Question: I have a list of groceries. Between Day 1 and 2, I want to know how many new items I gained or lost between the days.
I want a function that can tell me the amount of Food items gained. In this case it would be 2 (Banana and Chicken). I also need it to tell me how many lost, in this case 1 (Oreo).
Thanks!

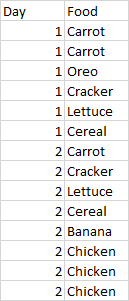
Answer: Gain:
'''
=SUMPRODUCT(((COUNTIFS(B:B,B2:B15,A:A,A2:A15-1)=0)*(COUNTIFS(A:A,A2:A15-1)>0))/(COUNTIFS(B:B,B2:B15,A:A,A2:A15)))
'''
Loss:
'''
=SUMPRODUCT(((COUNTIFS(B:B,B2:B15,A:A,A2:A15+1)=0)*(COUNTIFS(A:A,A2:A15+1)>0))/(COUNTIFS(B:B,B2:B15,A:A,A2:A15)))
'''
<URL>